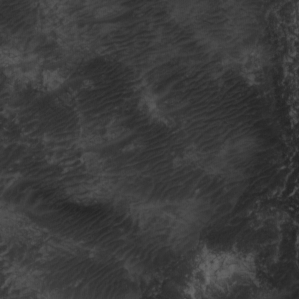
Label: non_frost